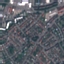
Land use / land cover class: Residential